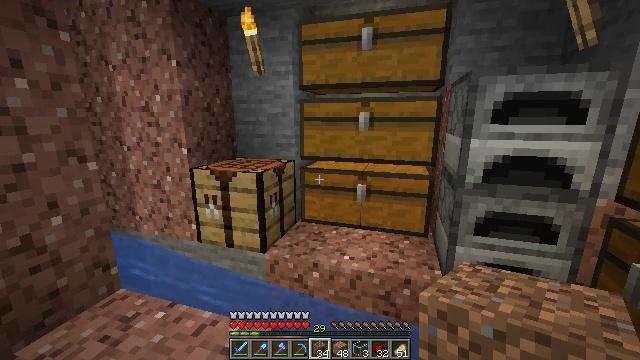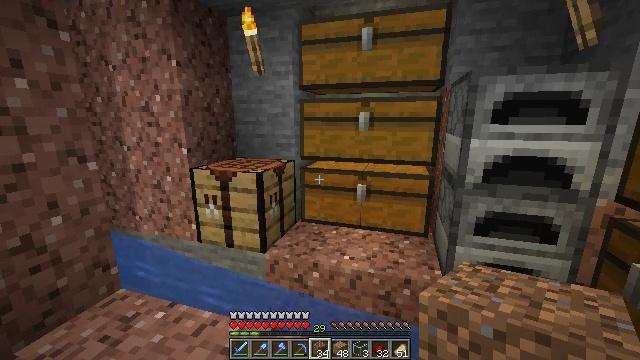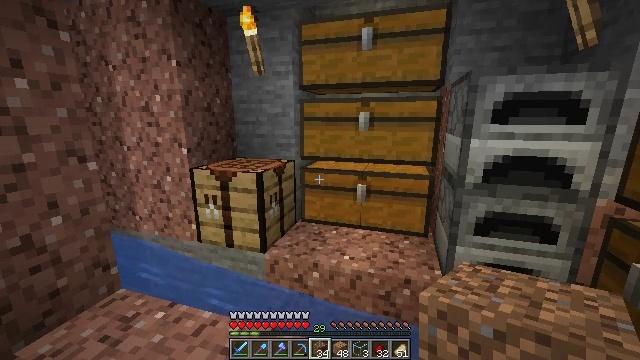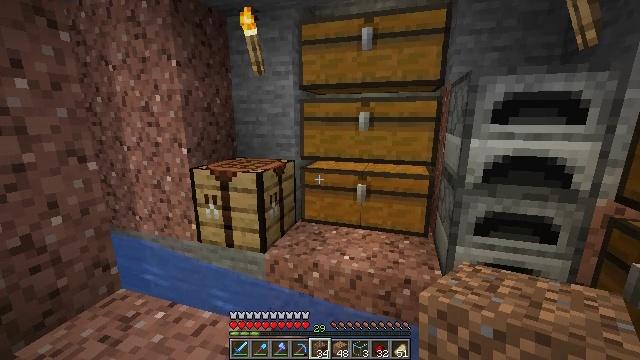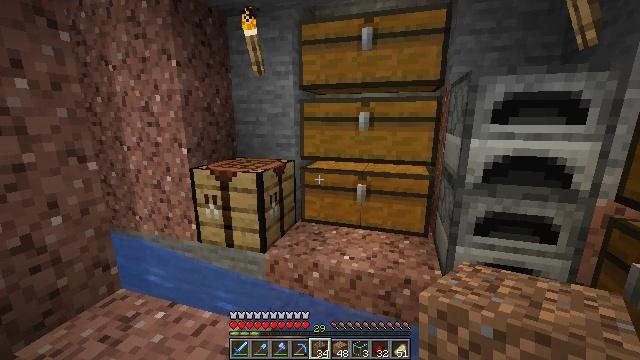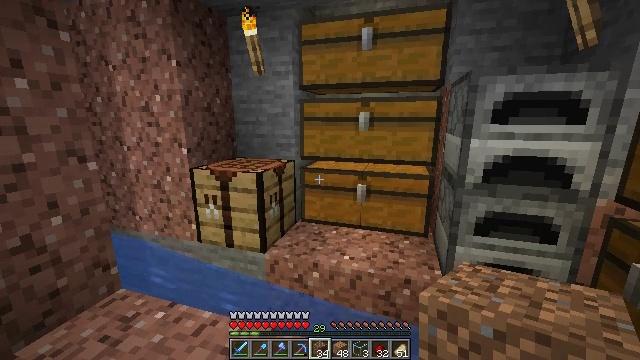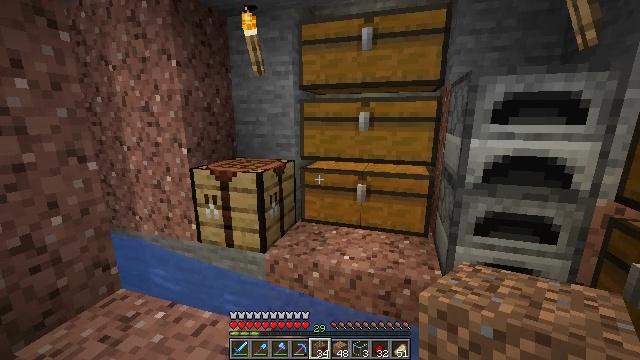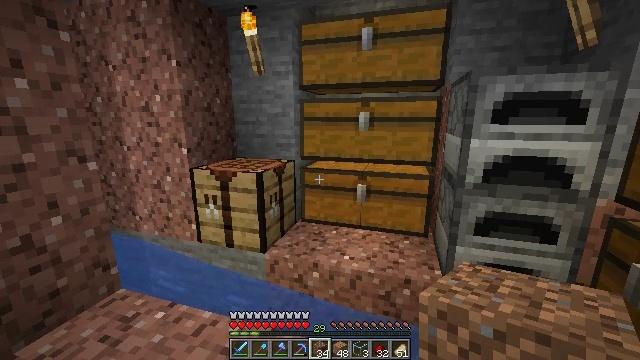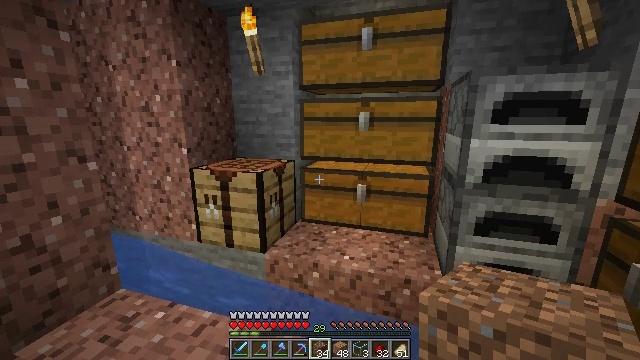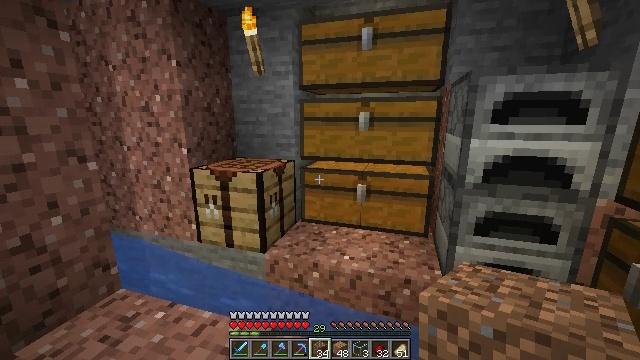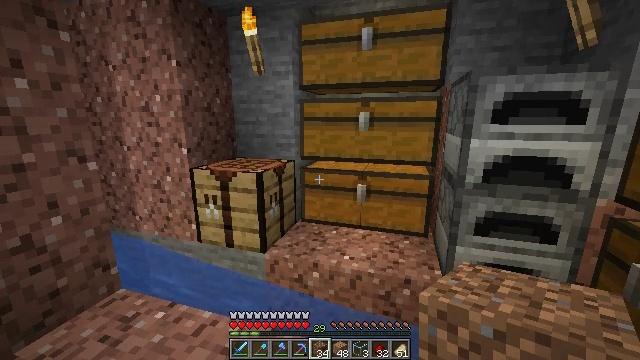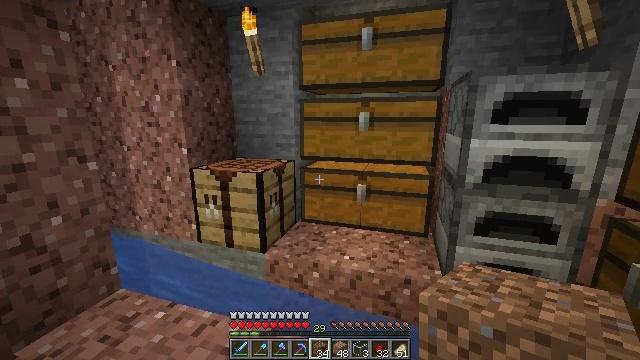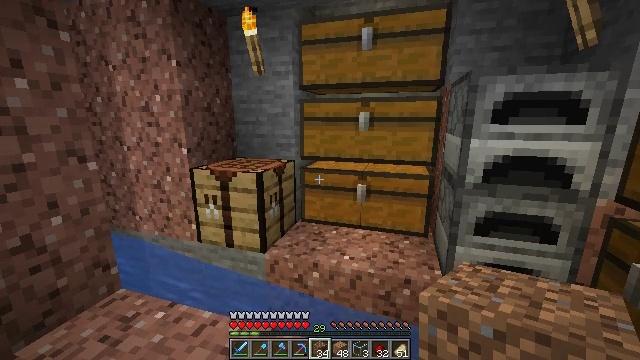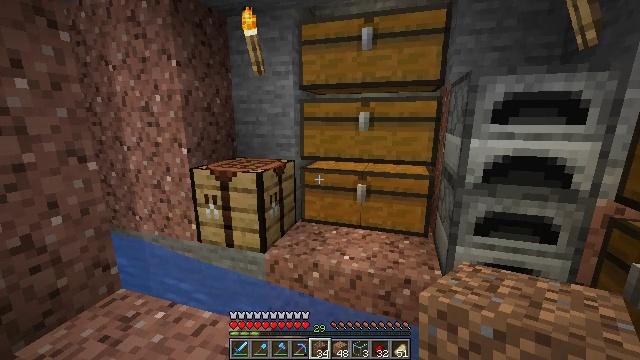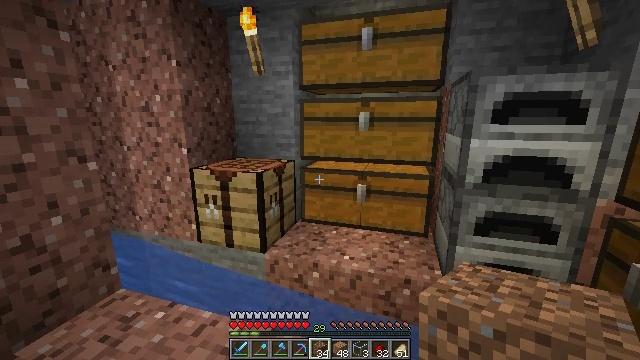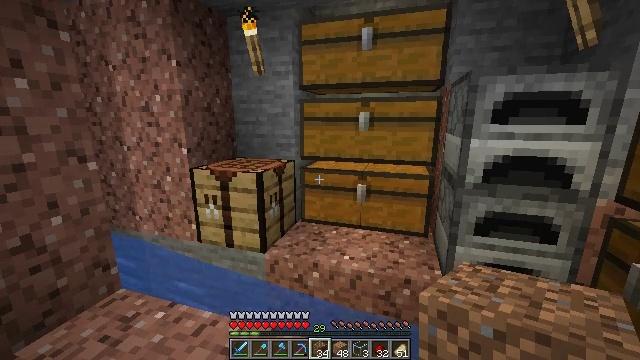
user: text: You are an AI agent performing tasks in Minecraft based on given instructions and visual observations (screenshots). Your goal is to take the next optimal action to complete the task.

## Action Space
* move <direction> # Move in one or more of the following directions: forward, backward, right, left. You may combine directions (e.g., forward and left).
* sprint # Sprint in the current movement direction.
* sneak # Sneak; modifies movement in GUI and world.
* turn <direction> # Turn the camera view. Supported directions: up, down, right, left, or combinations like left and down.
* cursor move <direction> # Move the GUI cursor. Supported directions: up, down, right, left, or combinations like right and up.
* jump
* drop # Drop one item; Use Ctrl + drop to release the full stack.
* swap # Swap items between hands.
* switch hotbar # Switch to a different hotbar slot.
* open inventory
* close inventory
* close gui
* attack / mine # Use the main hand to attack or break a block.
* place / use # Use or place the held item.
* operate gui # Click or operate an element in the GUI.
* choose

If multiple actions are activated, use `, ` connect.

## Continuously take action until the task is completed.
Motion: motion action
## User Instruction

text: Craft a helmet using gold ingots.
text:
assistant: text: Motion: no_op
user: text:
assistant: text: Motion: no_op
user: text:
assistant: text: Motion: no_op
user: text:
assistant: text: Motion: no_op
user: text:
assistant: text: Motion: no_op
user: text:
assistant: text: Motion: no_op
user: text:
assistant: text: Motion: no_op
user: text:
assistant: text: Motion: no_op
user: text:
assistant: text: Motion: no_op
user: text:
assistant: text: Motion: no_op
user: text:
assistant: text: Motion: no_op
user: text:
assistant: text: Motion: no_op
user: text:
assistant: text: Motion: no_op
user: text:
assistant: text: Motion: no_op
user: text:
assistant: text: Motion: no_op
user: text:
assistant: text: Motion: no_op
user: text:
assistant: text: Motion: no_op
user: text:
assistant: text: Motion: no_op
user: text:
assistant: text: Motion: no_op
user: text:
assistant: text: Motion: no_op
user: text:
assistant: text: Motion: no_op
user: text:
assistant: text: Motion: no_op
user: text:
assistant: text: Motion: no_op
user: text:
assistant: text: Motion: no_op
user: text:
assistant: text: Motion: no_op
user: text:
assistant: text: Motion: no_op
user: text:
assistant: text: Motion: no_op
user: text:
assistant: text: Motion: no_op
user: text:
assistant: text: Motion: no_op
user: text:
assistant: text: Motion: no_op